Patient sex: M
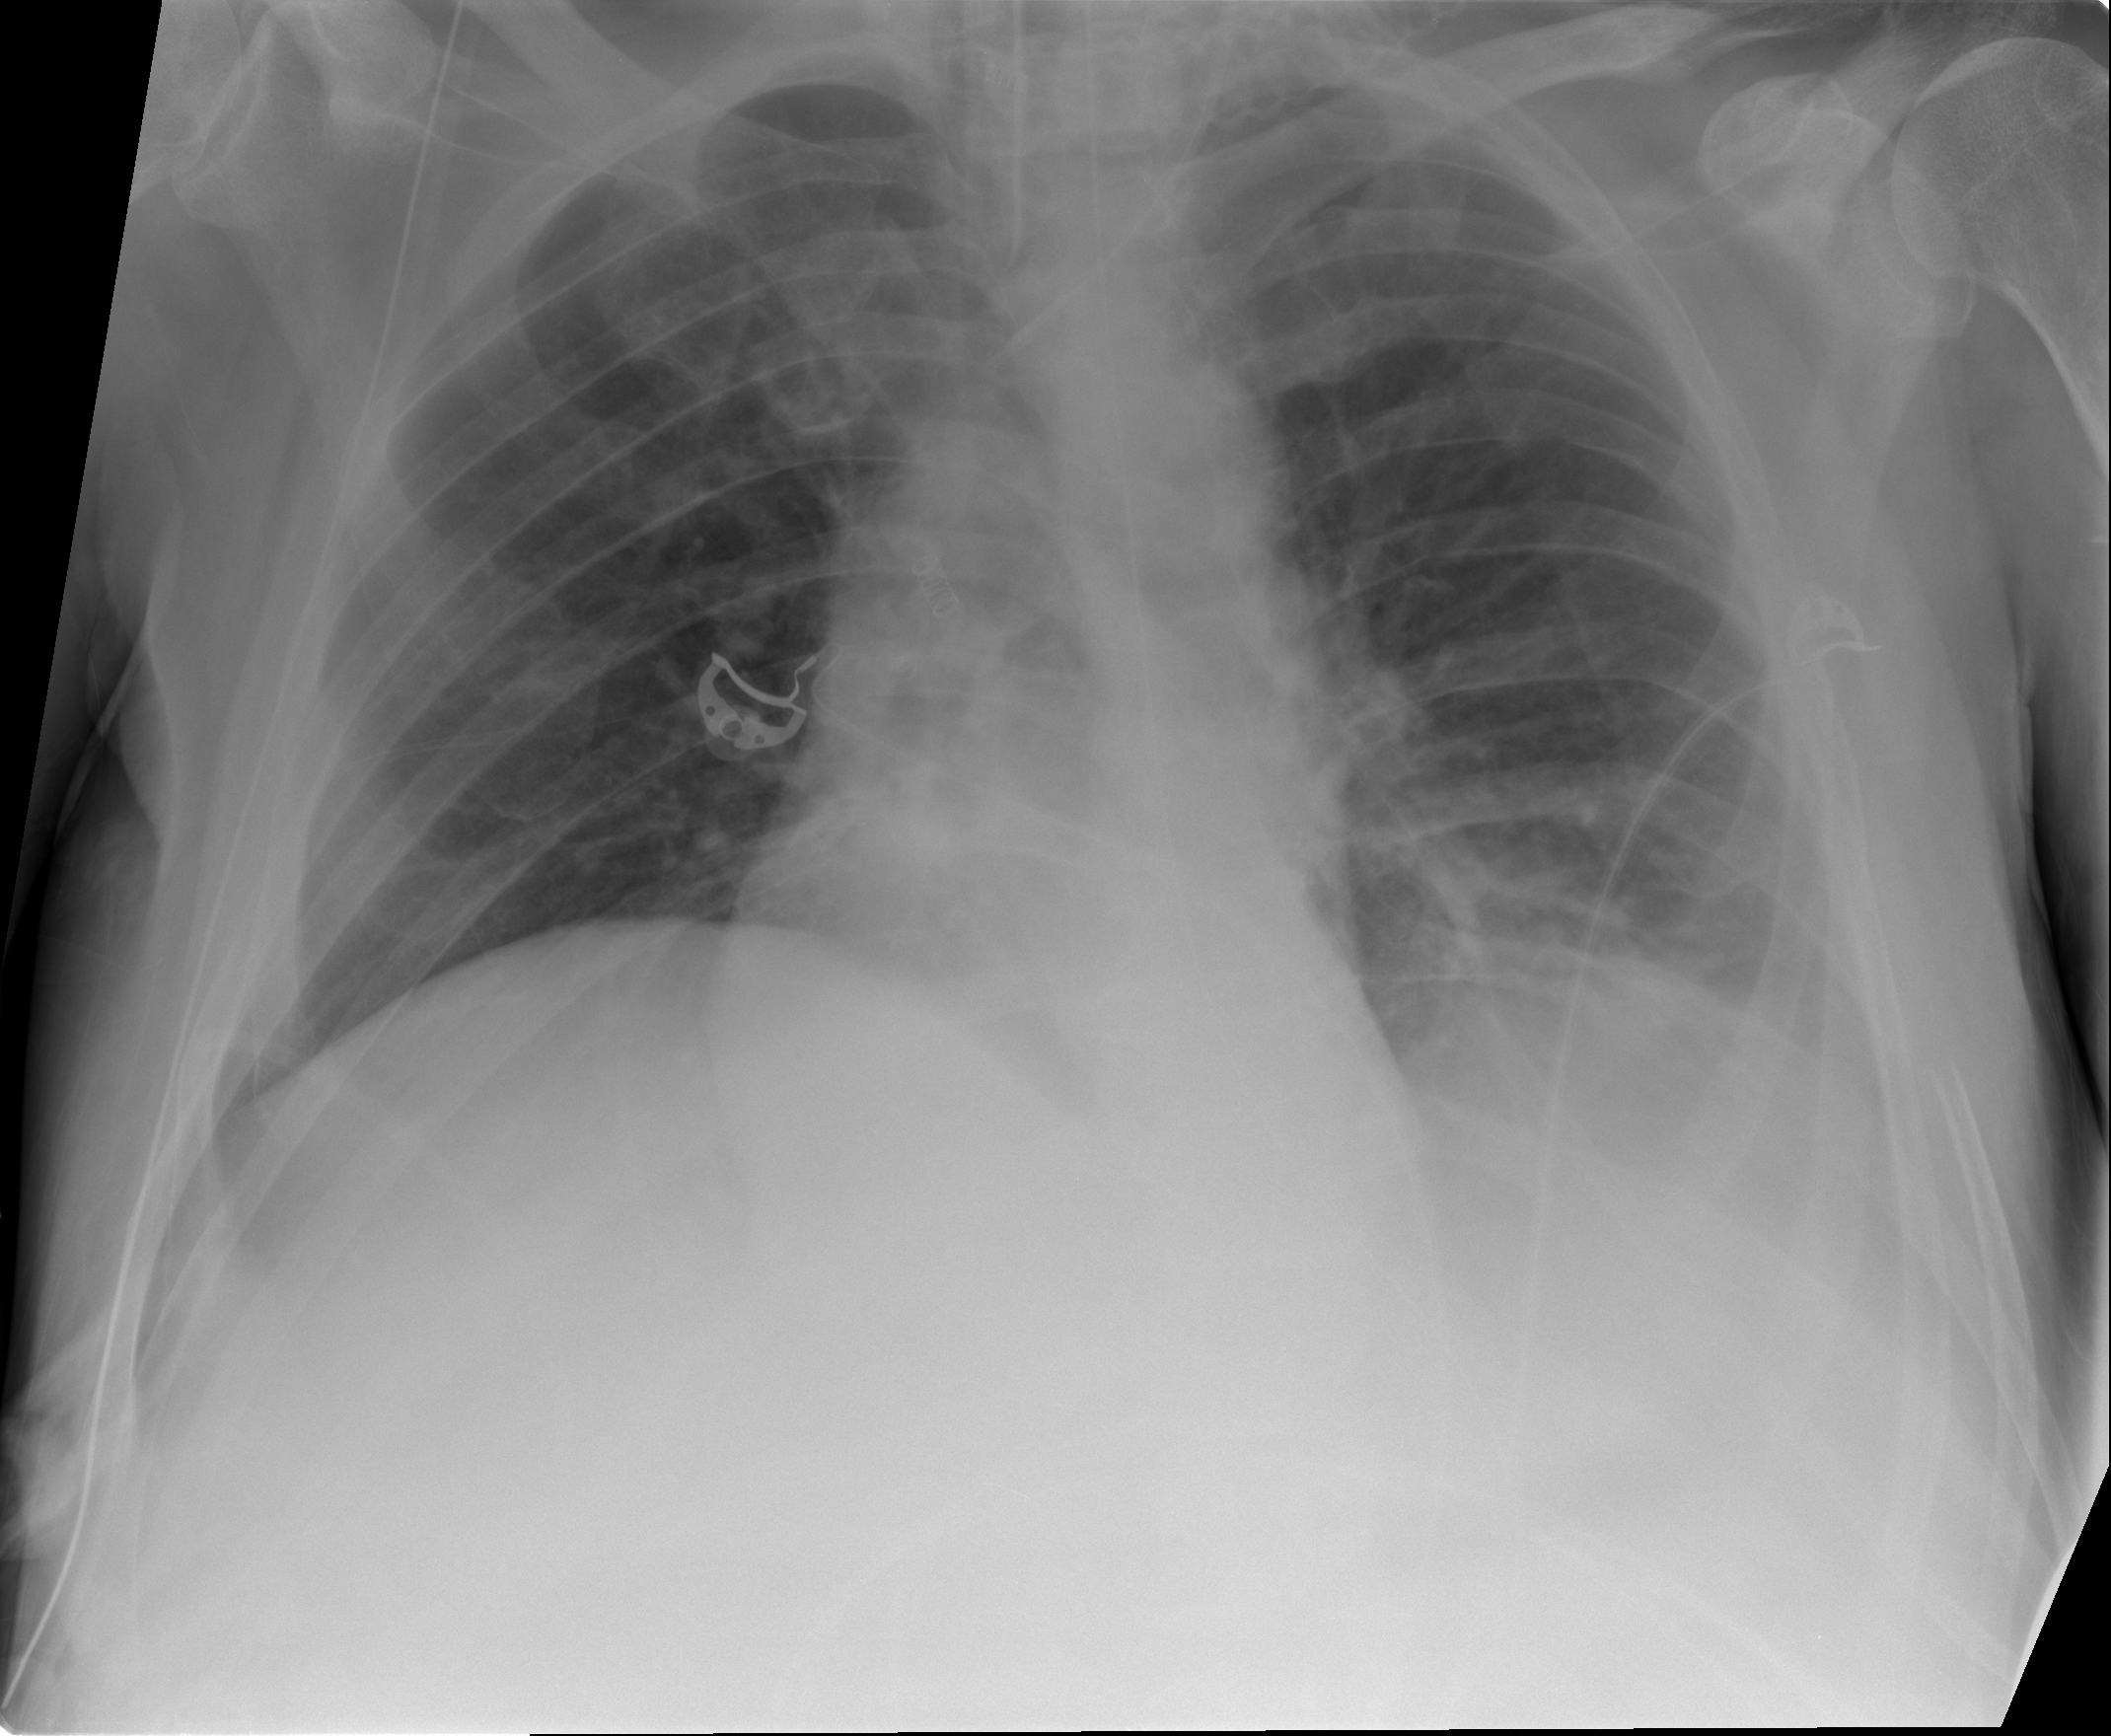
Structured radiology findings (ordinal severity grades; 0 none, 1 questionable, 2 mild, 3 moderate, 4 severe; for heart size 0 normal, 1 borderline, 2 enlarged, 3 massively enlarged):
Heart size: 0
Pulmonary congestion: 2
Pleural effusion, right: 0
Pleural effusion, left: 2
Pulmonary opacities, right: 0
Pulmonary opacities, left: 0
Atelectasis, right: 0
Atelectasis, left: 2